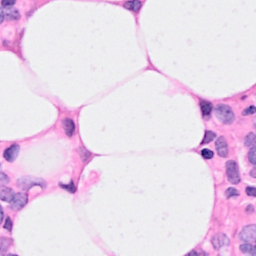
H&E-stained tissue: Breast